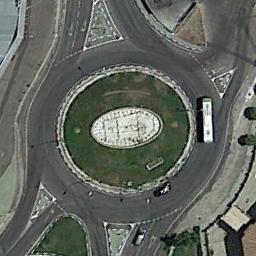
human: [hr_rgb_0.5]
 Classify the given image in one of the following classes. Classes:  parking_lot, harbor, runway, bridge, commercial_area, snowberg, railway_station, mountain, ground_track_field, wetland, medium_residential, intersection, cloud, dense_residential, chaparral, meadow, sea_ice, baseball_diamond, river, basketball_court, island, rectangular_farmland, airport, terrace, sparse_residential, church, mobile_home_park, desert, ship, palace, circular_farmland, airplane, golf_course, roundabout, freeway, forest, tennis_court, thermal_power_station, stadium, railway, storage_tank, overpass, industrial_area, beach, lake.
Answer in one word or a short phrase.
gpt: roundabout